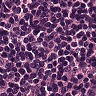
Metastatic tissue present: yes